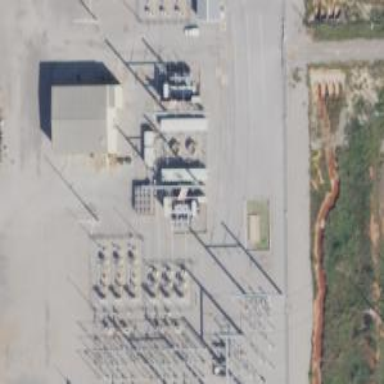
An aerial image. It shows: Converter for power.